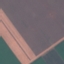
Label: AnnualCrop